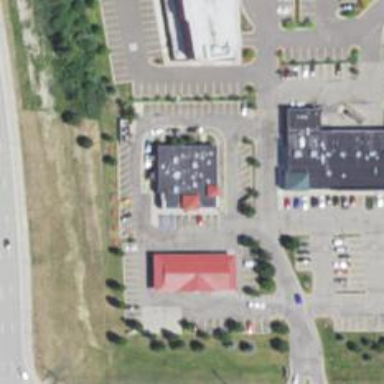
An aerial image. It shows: Convenience shop.